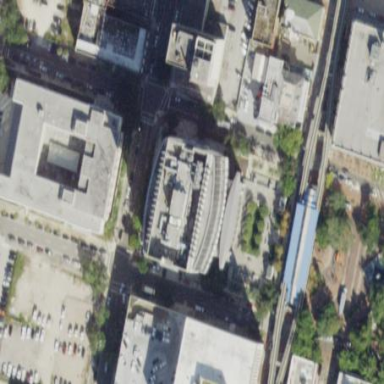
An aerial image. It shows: Courthouse building.